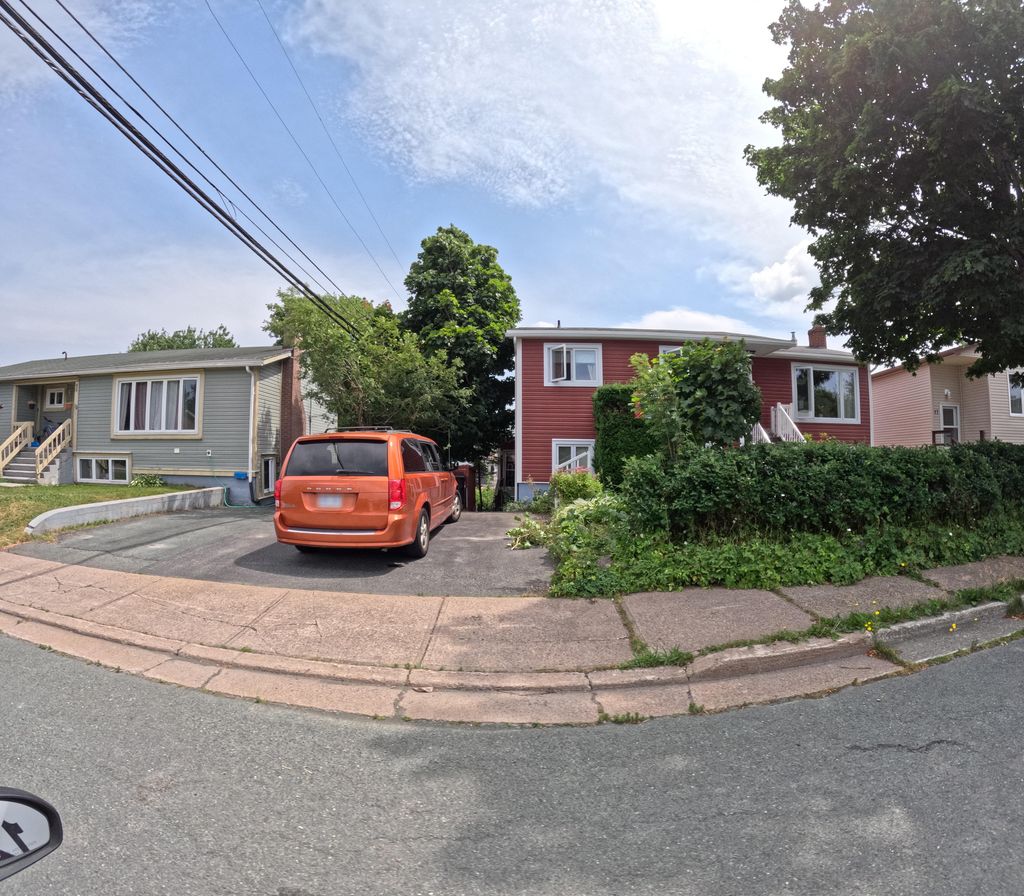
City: st_johns